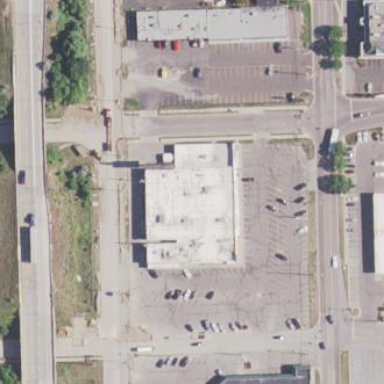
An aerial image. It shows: Retail building.